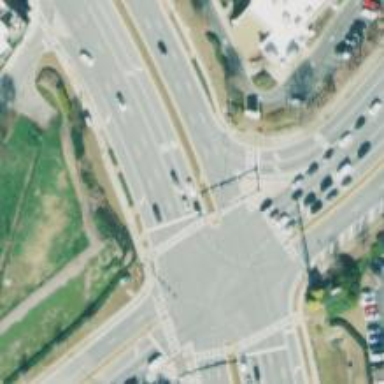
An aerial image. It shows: Crossing on the cycleway.